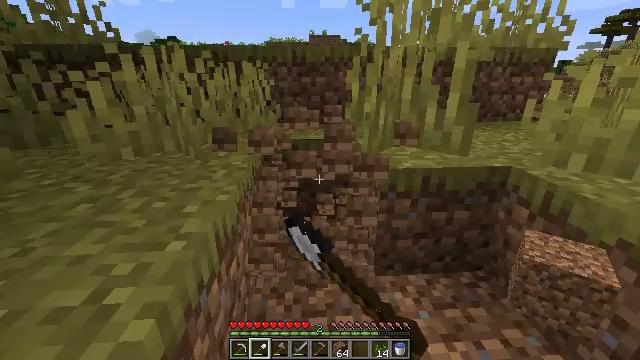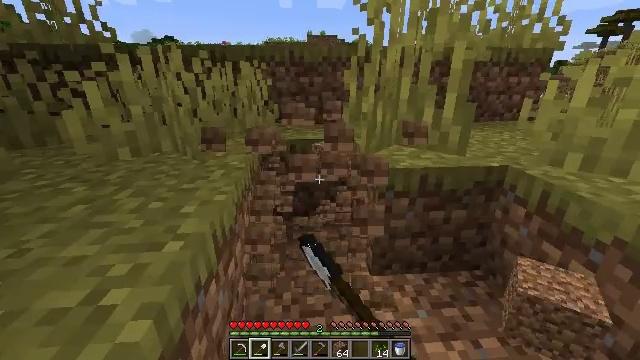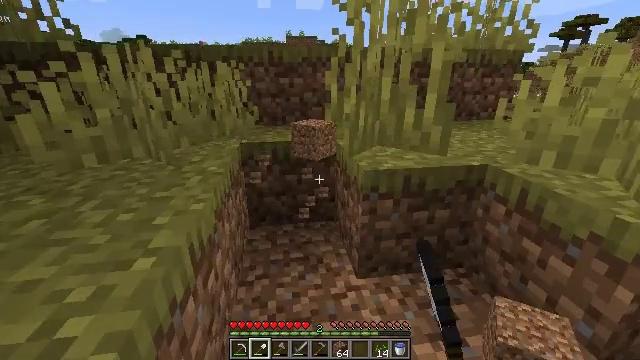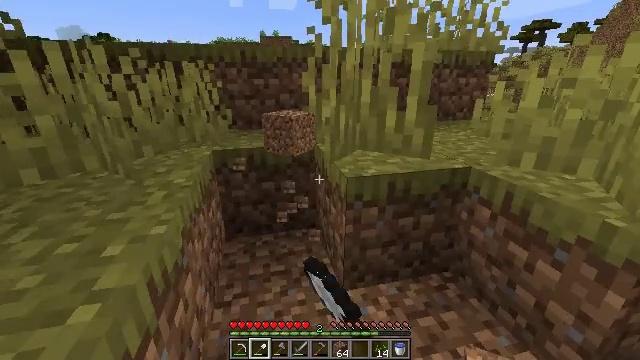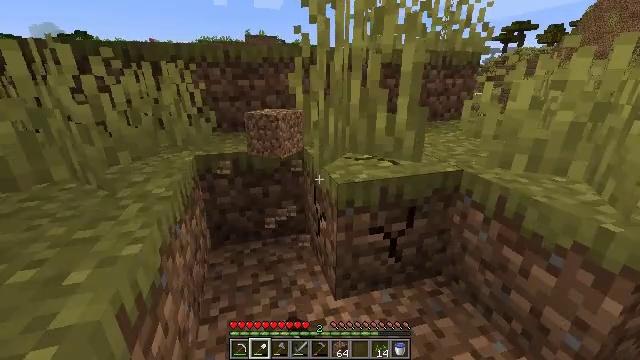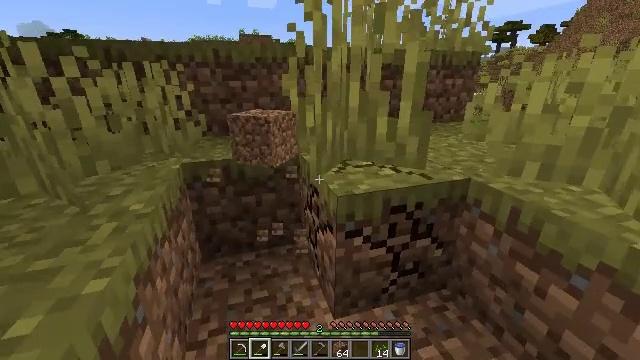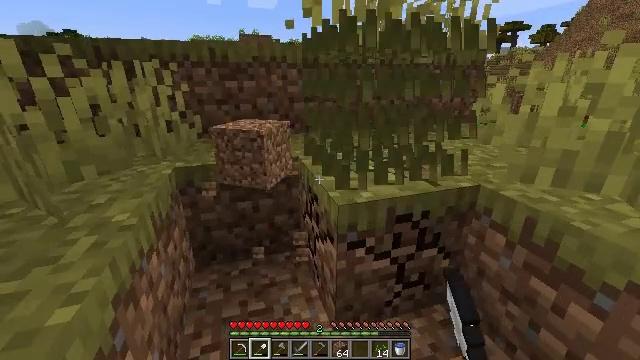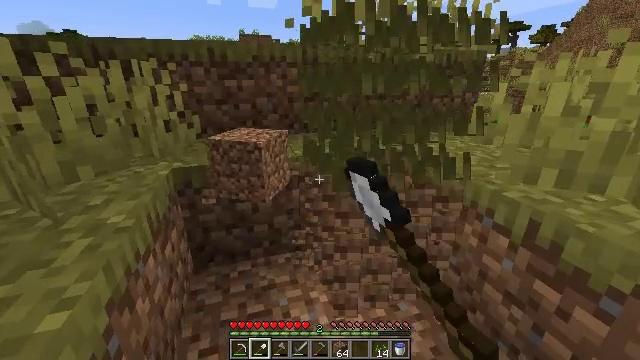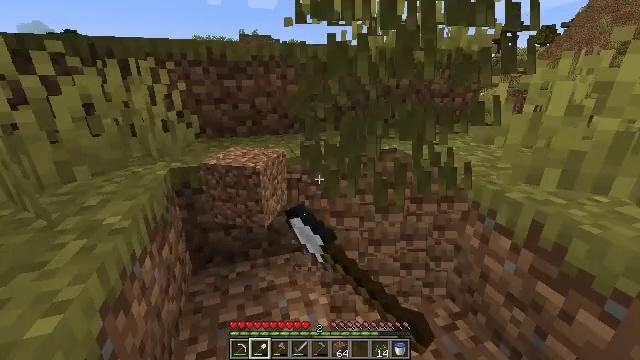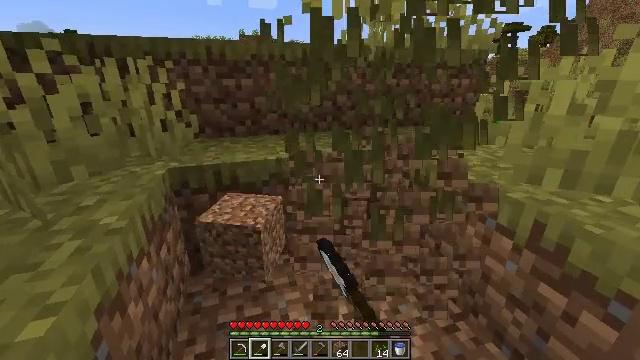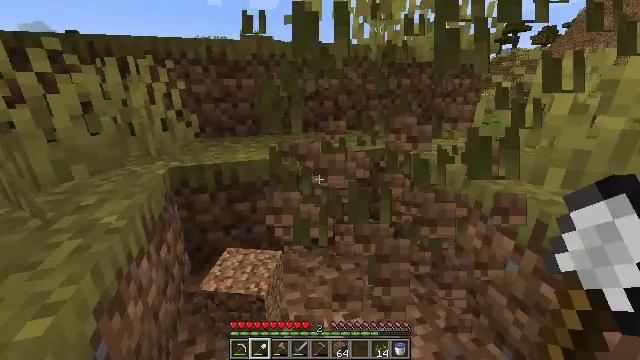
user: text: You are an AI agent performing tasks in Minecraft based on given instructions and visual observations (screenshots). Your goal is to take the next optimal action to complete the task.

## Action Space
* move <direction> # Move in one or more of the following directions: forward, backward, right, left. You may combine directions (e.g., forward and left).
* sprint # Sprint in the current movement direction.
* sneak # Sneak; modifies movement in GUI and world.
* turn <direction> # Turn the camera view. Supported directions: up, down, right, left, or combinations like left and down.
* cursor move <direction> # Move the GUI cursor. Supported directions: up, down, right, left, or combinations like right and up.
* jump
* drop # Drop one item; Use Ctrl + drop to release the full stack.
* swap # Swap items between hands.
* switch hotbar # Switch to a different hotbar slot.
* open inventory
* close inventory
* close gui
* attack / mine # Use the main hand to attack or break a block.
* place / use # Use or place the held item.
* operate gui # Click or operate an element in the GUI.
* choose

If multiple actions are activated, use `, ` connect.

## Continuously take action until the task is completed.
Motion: motion action
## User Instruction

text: Remove the tall grass to clear the area.
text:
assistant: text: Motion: attack / mine
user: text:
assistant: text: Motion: move forward, turn right, attack / mine
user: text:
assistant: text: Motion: move forward, turn right, attack / mine
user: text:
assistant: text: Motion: move forward, turn right, attack / mine
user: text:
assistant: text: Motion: turn right, attack / mine
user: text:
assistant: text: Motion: attack / mine
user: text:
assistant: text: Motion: attack / mine
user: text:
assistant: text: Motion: attack / mine
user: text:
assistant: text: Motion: attack / mine
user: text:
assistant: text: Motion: attack / mine
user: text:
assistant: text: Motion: attack / mine